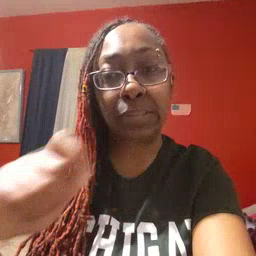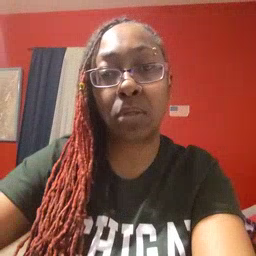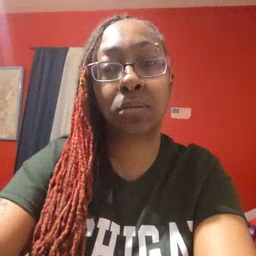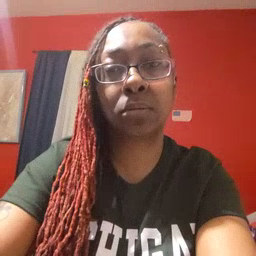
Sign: pencil